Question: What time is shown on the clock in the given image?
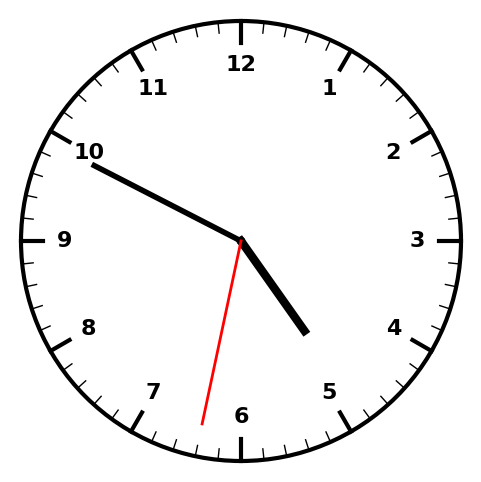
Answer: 04:49:32